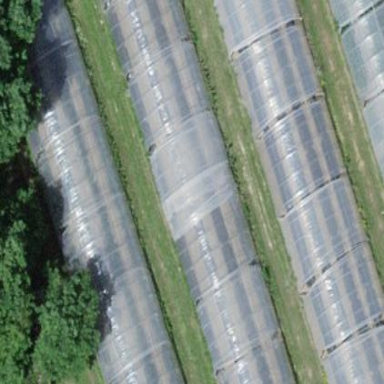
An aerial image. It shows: Greenhouse.